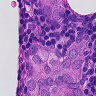
Metastatic tissue present: yes